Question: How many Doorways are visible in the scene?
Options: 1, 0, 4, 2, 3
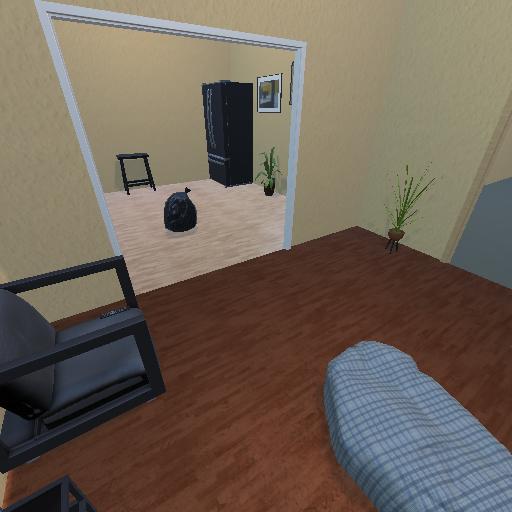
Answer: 1